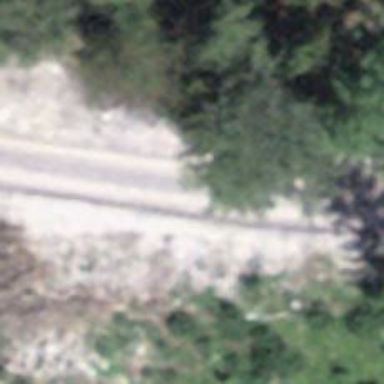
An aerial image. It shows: Track with fine gravel surface of grade2.